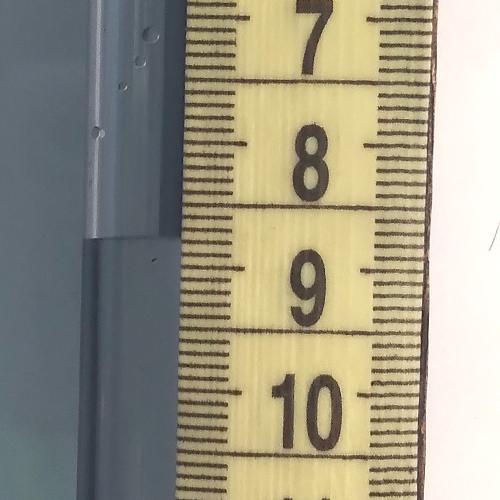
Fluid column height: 8.8 cm